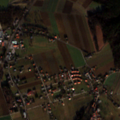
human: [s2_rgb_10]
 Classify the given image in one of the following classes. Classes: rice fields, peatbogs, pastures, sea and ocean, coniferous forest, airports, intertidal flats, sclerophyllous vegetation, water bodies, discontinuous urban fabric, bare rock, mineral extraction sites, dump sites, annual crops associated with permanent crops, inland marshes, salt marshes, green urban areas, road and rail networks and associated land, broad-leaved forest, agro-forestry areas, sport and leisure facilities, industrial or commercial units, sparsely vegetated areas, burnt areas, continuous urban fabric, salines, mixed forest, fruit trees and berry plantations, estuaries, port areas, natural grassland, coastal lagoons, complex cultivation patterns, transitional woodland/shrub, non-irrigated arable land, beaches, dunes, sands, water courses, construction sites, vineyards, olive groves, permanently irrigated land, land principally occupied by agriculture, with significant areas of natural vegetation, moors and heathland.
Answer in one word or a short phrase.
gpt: discontinuous urban fabric, non-irrigated arable land, complex cultivation patterns, mixed forest